Field crop: maize
Growth stage: 2
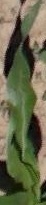
Species: maize